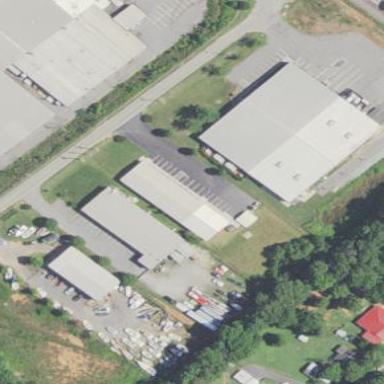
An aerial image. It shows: Industrial building.